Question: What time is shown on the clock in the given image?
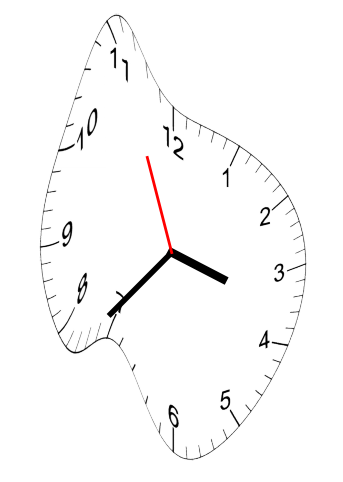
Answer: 03:36:56